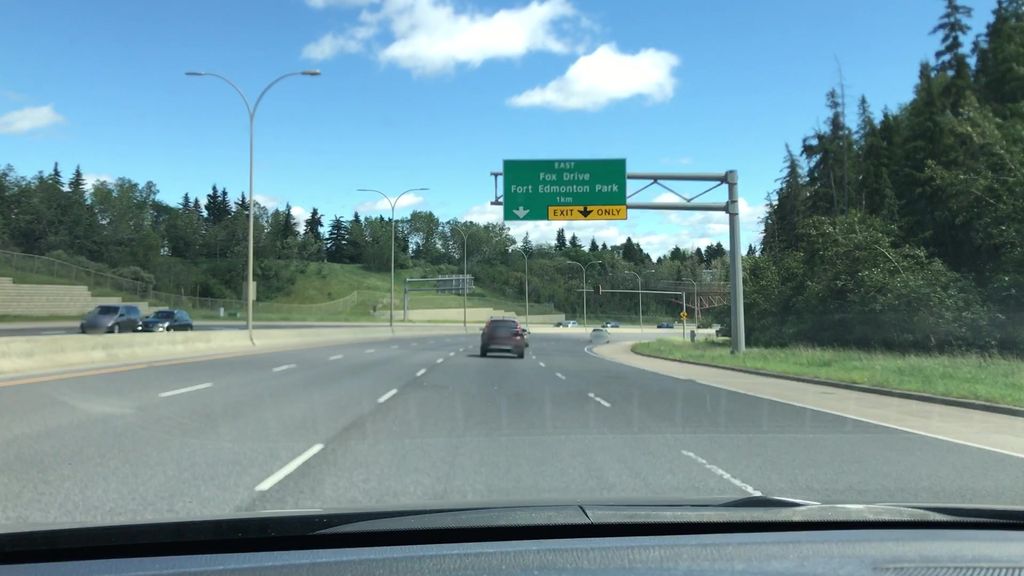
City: edmonton